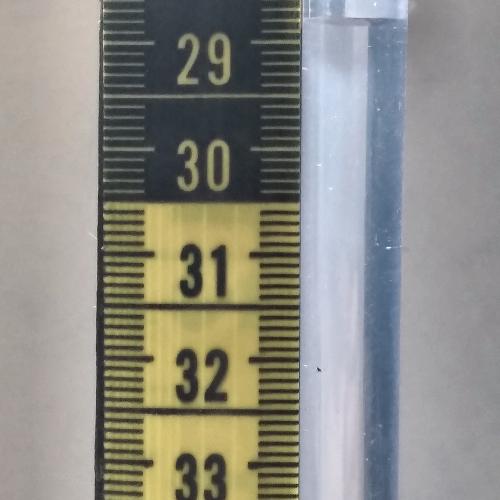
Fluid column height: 28.8 cm